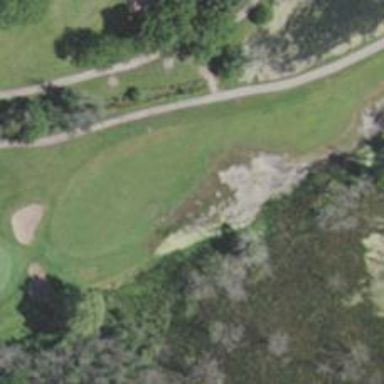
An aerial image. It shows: View of golf hole.